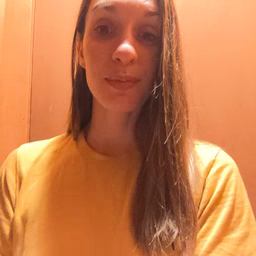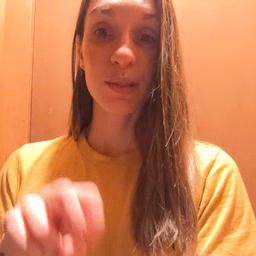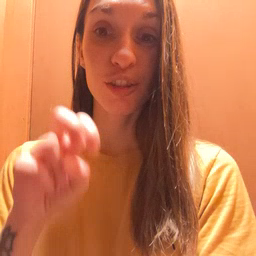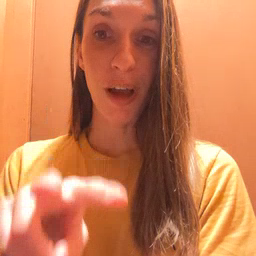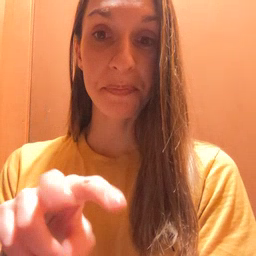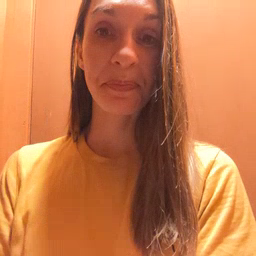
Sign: jump